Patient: sex M, age 57
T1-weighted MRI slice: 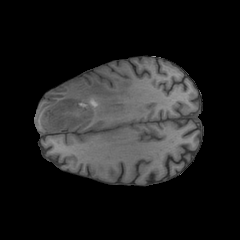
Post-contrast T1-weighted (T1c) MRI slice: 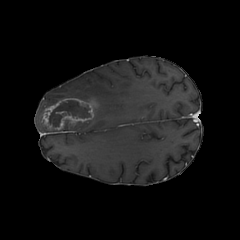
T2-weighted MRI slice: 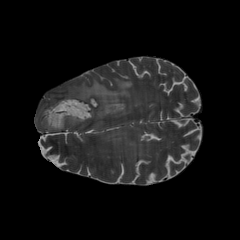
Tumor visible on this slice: yes
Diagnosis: Glioblastoma, IDH-wildtype
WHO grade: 4